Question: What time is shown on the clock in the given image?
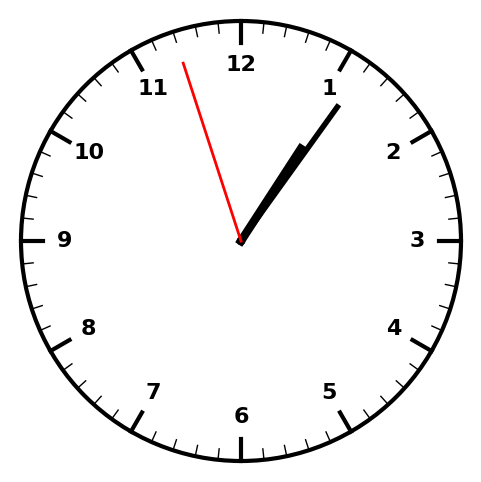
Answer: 01:05:57